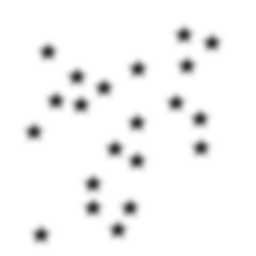
Squares: 0
Triangles: 0
Stars: 21
Total shapes: 21